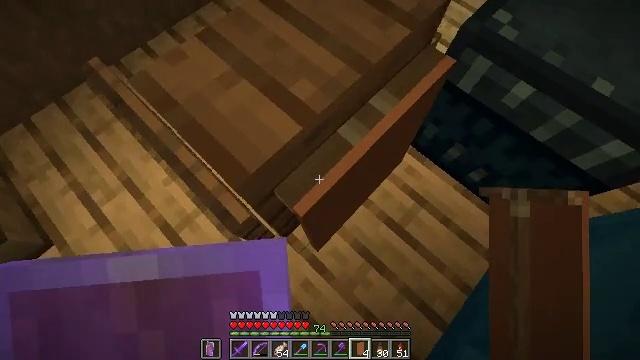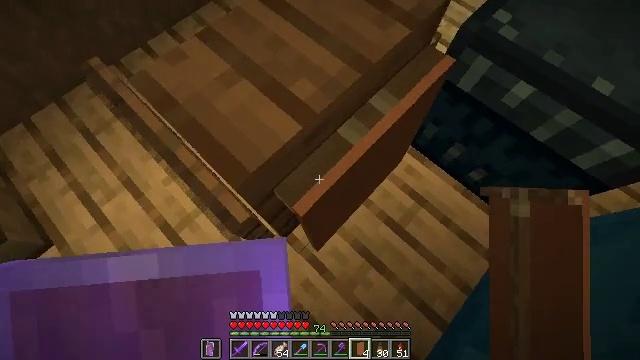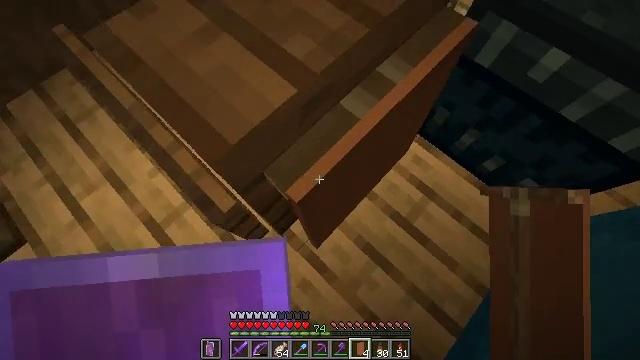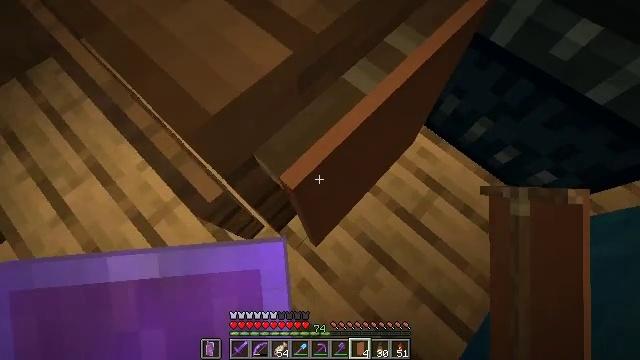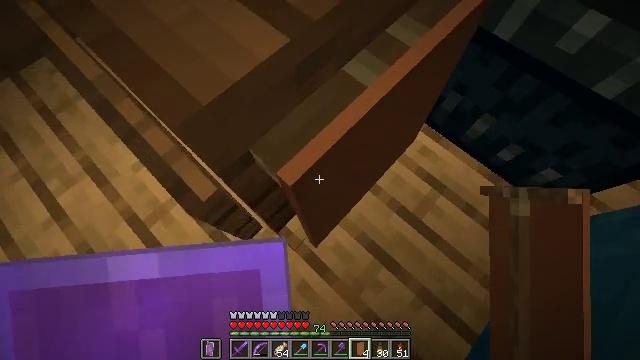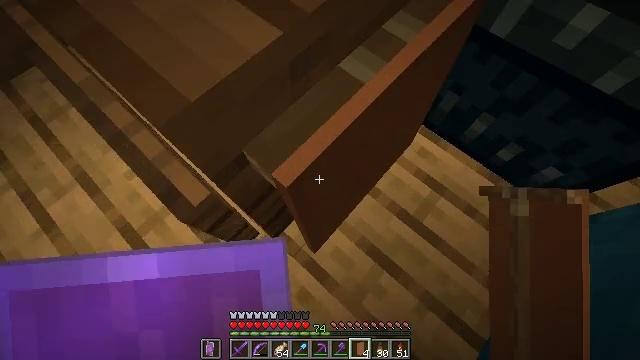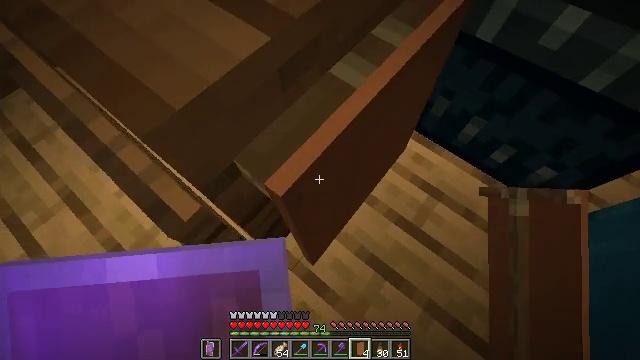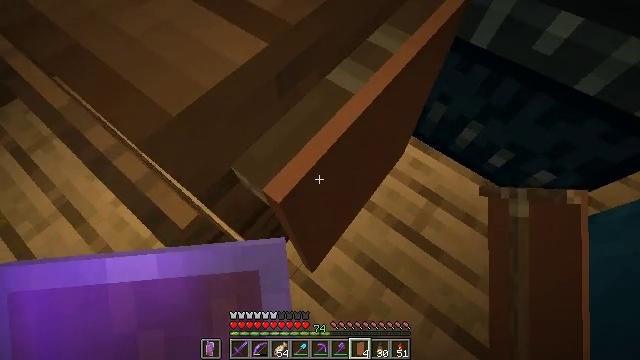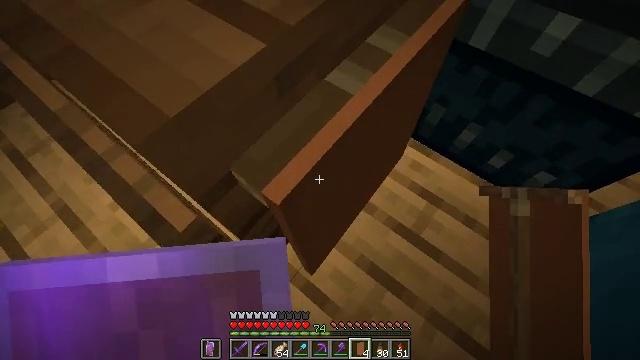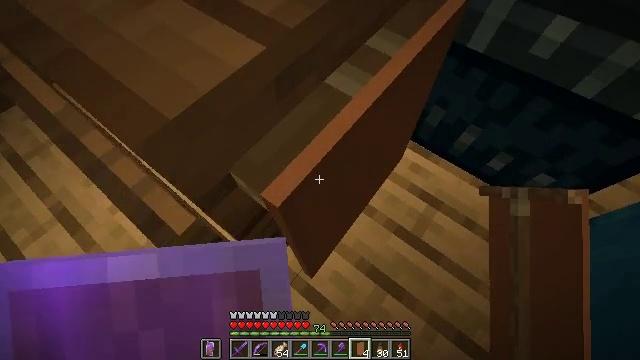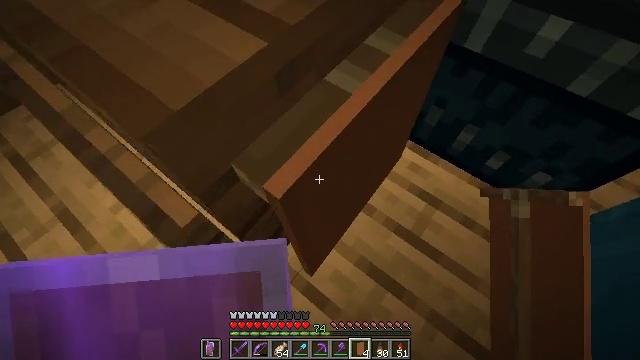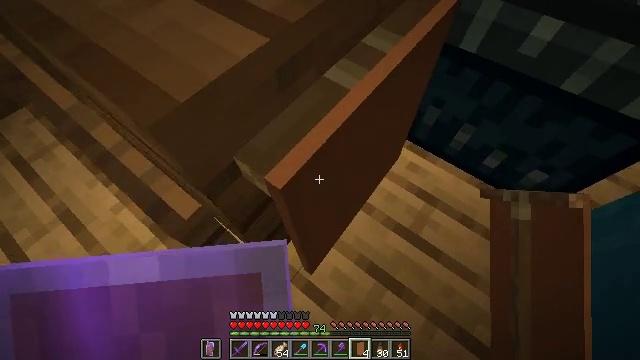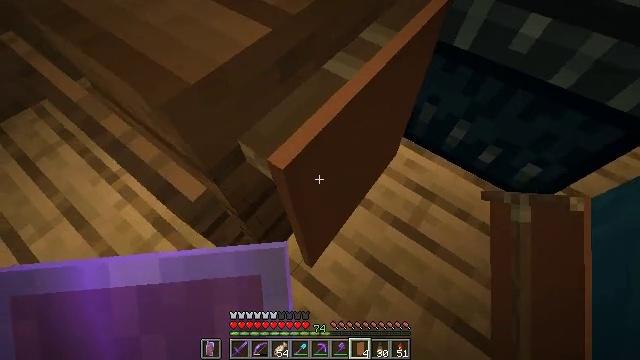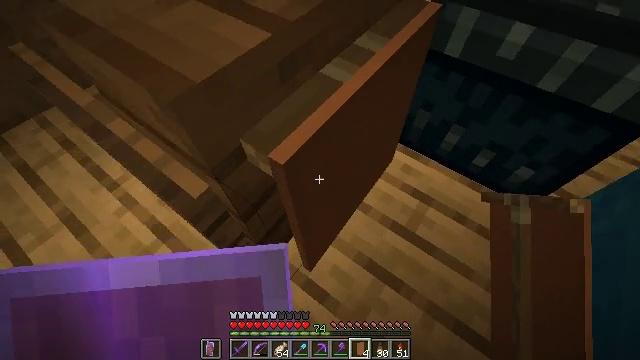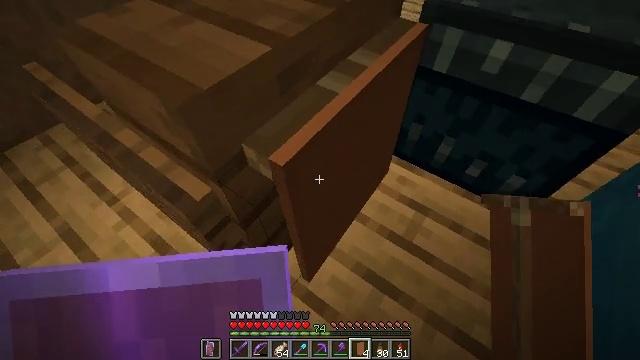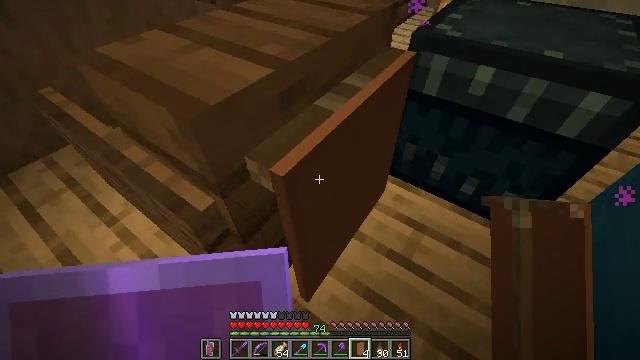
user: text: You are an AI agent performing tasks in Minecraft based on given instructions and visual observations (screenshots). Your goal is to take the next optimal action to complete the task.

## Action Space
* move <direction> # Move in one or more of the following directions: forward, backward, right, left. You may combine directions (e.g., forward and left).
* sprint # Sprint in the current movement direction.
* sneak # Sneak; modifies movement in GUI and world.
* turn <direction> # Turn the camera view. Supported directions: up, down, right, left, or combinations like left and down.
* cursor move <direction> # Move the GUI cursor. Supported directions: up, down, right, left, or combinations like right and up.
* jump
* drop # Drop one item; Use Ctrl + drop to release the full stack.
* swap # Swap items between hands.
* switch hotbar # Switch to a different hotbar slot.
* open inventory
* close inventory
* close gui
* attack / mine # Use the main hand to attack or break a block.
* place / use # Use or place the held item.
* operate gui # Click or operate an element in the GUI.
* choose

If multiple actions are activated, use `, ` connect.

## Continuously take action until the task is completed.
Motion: motion action
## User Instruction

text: Disassemble the brown wall banner for materials.
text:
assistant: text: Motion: sneak
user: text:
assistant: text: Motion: sneak
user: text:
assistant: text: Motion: sneak
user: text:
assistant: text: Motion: sneak
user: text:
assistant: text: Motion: sneak, turn right and up
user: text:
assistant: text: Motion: sneak, turn right and up
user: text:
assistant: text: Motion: sneak, turn up
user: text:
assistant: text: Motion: sneak
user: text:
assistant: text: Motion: sneak
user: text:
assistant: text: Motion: move back, sneak
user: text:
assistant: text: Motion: move back, sneak
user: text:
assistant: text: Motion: move back, sneak, turn up
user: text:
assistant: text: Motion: move back, sneak, turn up
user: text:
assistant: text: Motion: move back, sneak, turn up
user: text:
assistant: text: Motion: move back, sneak, turn up
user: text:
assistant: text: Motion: sneak, turn up
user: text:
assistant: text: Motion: sneak
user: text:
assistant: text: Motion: sneak
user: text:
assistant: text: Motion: sneak
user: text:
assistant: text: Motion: sneak
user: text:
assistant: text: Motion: sneak
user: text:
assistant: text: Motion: sneak
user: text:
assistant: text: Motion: sneak
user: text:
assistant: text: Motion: sneak
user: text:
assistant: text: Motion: sneak
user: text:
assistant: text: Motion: sneak
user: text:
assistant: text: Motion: sneak
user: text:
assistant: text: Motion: sneak
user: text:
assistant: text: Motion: sneak
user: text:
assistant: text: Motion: sneak